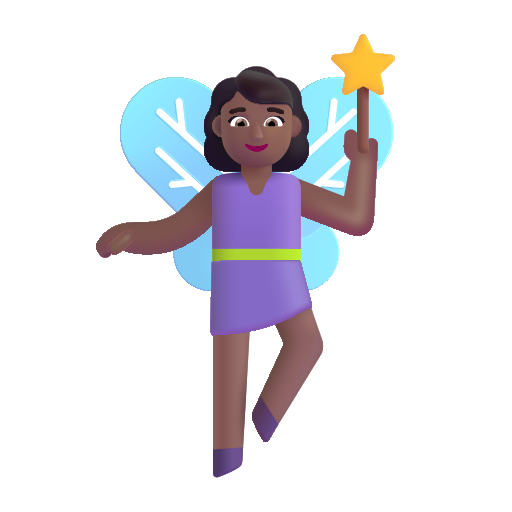
woman fairy color  dark